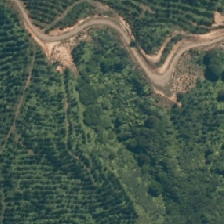
Land cover: broadleaved_indigenous_hardwood